Interaction volume radius: 10 \u00c5
Interaction volume height: 15 \u00c5
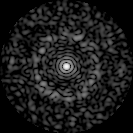
Disorder parameter: 0.8316